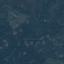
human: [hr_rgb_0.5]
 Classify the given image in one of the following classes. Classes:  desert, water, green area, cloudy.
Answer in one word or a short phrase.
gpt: green area